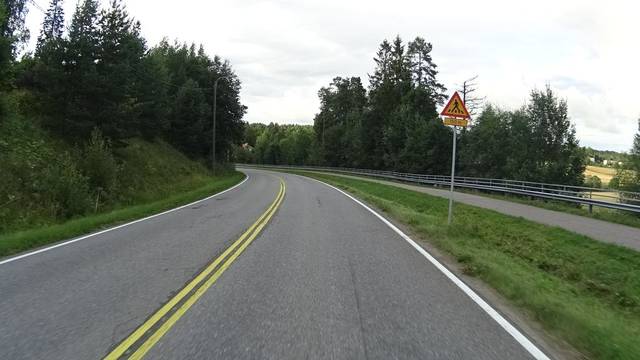
Region: Finland
Coordinates: 60.341, 24.865